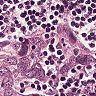
Metastatic tissue present: yes